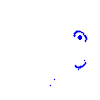
Particle: kaon